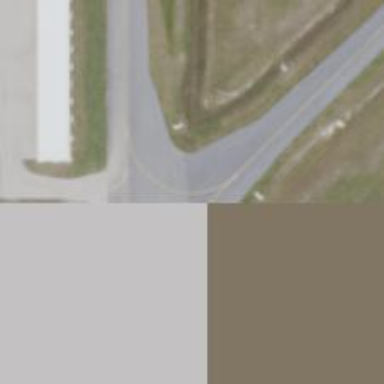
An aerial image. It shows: View of taxiway at the airport.